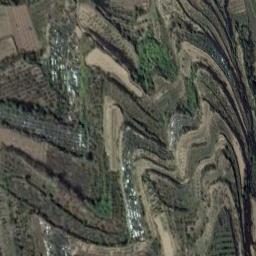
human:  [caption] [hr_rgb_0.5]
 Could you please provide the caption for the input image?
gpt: There is a row of grey houses beside the terraces .

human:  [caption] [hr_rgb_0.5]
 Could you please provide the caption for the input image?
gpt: The bare terrace is next to some trees .

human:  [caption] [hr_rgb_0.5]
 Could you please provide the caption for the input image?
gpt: There are many green plants on the terrace .

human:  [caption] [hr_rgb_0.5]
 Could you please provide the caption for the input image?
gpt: A large layer of brown and green mixed terraces .

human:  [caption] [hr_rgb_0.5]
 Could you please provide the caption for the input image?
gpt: There are many buildings among the terraces .